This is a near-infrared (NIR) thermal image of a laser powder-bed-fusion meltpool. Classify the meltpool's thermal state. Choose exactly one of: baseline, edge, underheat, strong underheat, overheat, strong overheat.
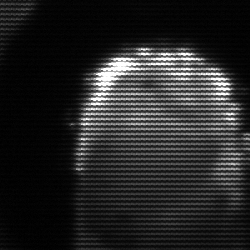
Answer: baseline